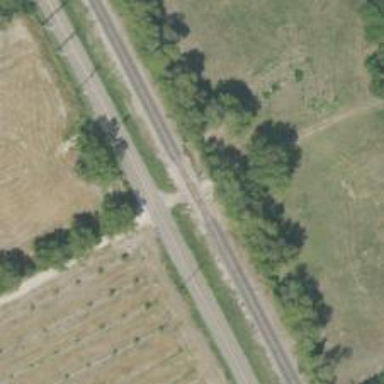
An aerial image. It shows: Level crossing along the railway.